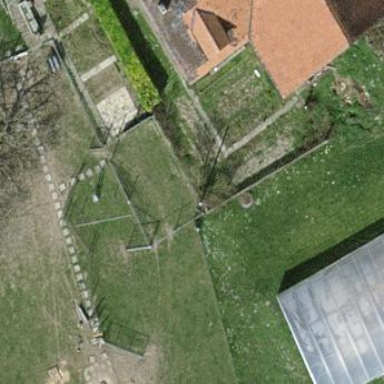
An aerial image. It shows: Allotments area.